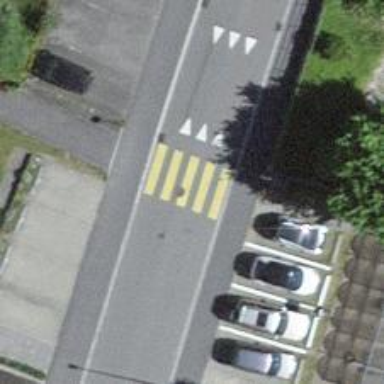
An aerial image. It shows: Zebra crossing on the road.